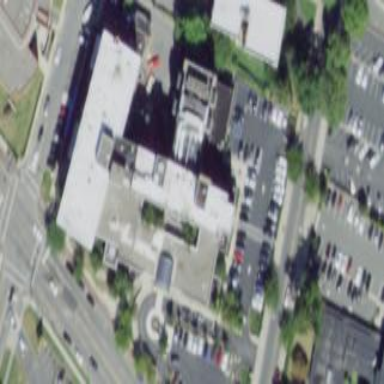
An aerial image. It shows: Hospital building.